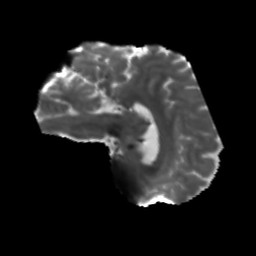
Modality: T2w
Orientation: sagittal
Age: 70
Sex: male
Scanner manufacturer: siemens
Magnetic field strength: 3 T
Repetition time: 5.25 s
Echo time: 0.08 s